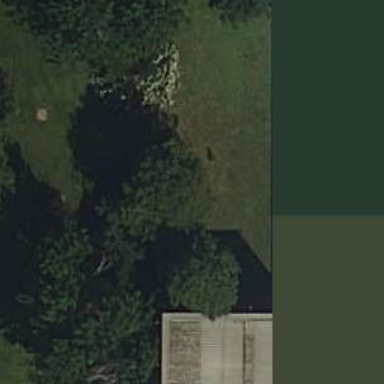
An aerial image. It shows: Retaining wall.